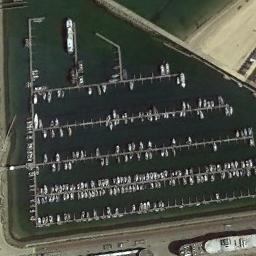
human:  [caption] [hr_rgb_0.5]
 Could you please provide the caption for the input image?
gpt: There are few stops in the harbor .

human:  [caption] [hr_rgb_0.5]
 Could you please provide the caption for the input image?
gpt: The harbor has lots of neatly docked boats and a big ship is in the open area on the shore .

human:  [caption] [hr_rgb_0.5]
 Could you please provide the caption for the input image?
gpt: There are many ships in the harbor .

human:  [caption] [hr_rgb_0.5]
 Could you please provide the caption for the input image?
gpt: Many ships are neatly moored in the sea by the harbor surrounded by roads, And there are many empty spaces .

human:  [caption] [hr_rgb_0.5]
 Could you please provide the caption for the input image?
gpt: There are many ships at the harbor .